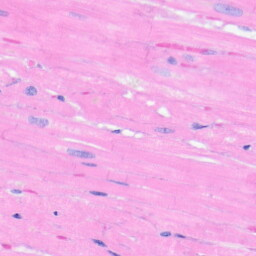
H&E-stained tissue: Heart